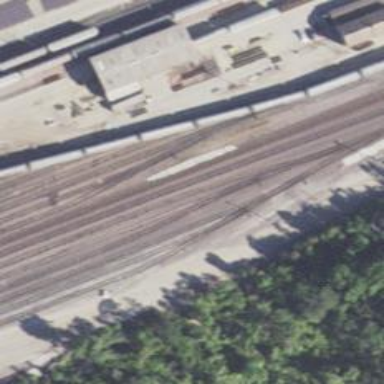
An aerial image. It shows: Railway siding for service.